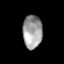
Tissue: skin
Cell type: Epithelial cells
Senescence score: 0.1819
Nuclear area (px): 633
Mean DAPI intensity: 158.532